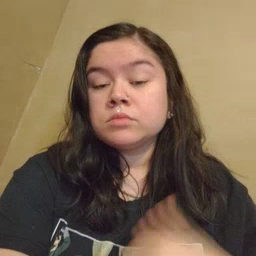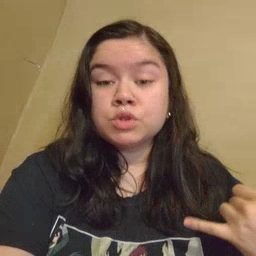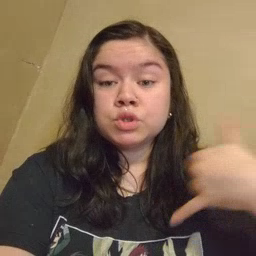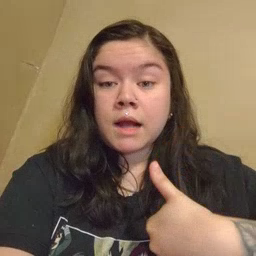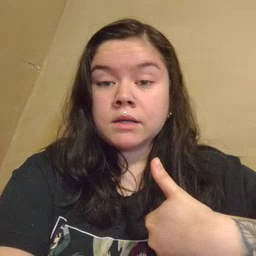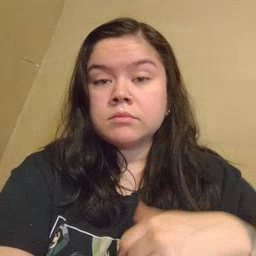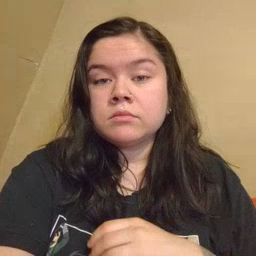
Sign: jacket